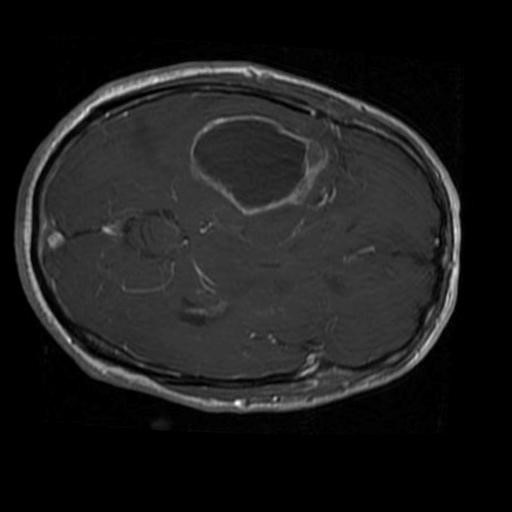
Label: brain_glioma